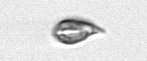
Label: Cryptophyta